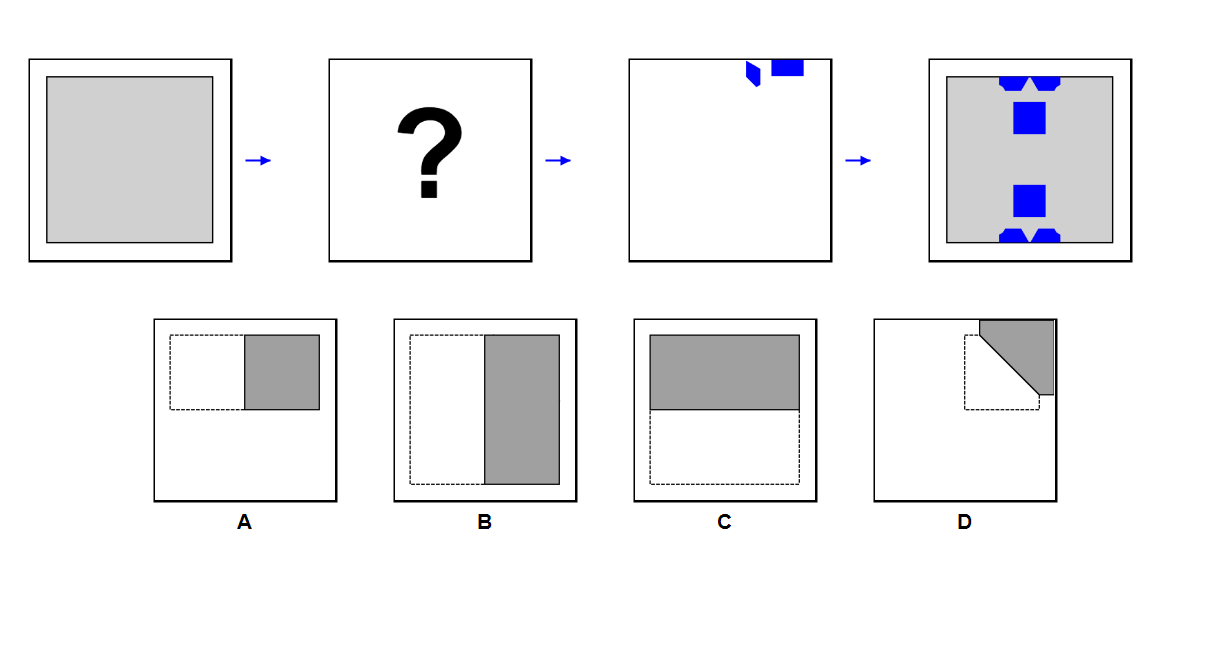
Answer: B